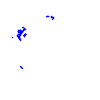
Particle: kaon